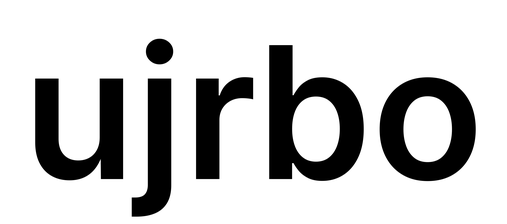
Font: Inter_SemiBold